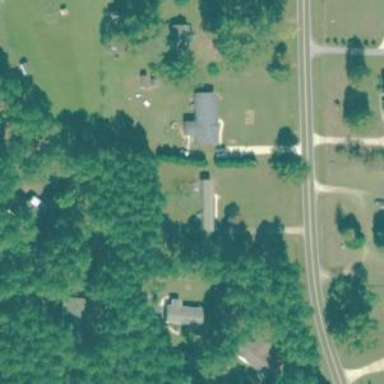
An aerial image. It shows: Driveway.